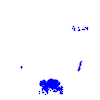
Particle: electron